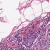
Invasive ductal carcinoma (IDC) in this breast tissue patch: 1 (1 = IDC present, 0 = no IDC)